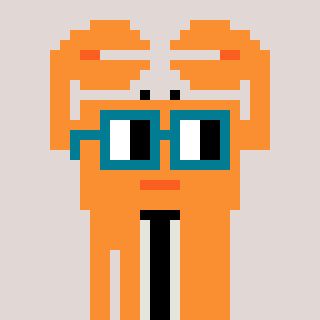
a pixel art character with square dark green glasses, a crab-shaped head and a orange-colored body on a warm background